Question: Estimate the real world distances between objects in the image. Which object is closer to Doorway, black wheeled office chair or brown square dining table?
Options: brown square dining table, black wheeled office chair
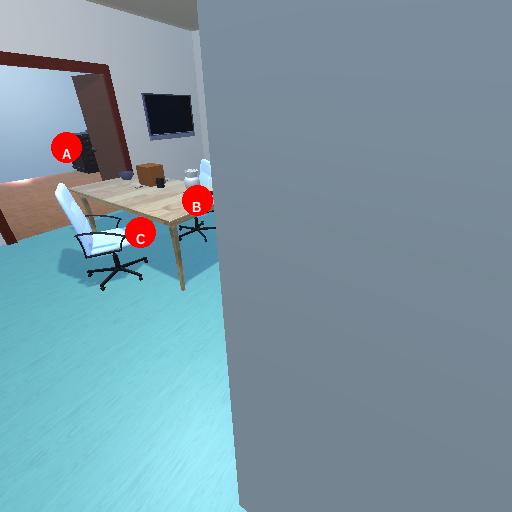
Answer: brown square dining table